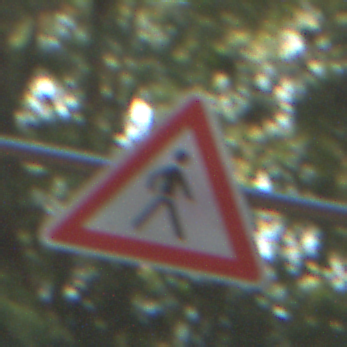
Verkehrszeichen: FussgaengerLinks
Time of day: SunriseSunset
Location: Outdoor (Suburban)
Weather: Clear
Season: NotSpecified
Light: Natural